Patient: sex F, age 44
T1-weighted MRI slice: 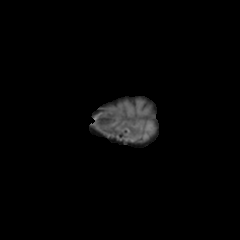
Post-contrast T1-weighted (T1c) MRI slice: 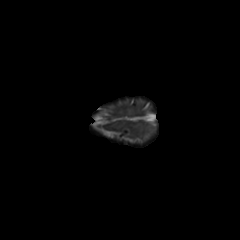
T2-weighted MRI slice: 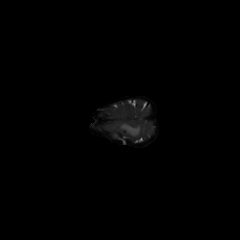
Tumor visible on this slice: yes
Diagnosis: Glioblastoma, IDH-wildtype
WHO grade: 4